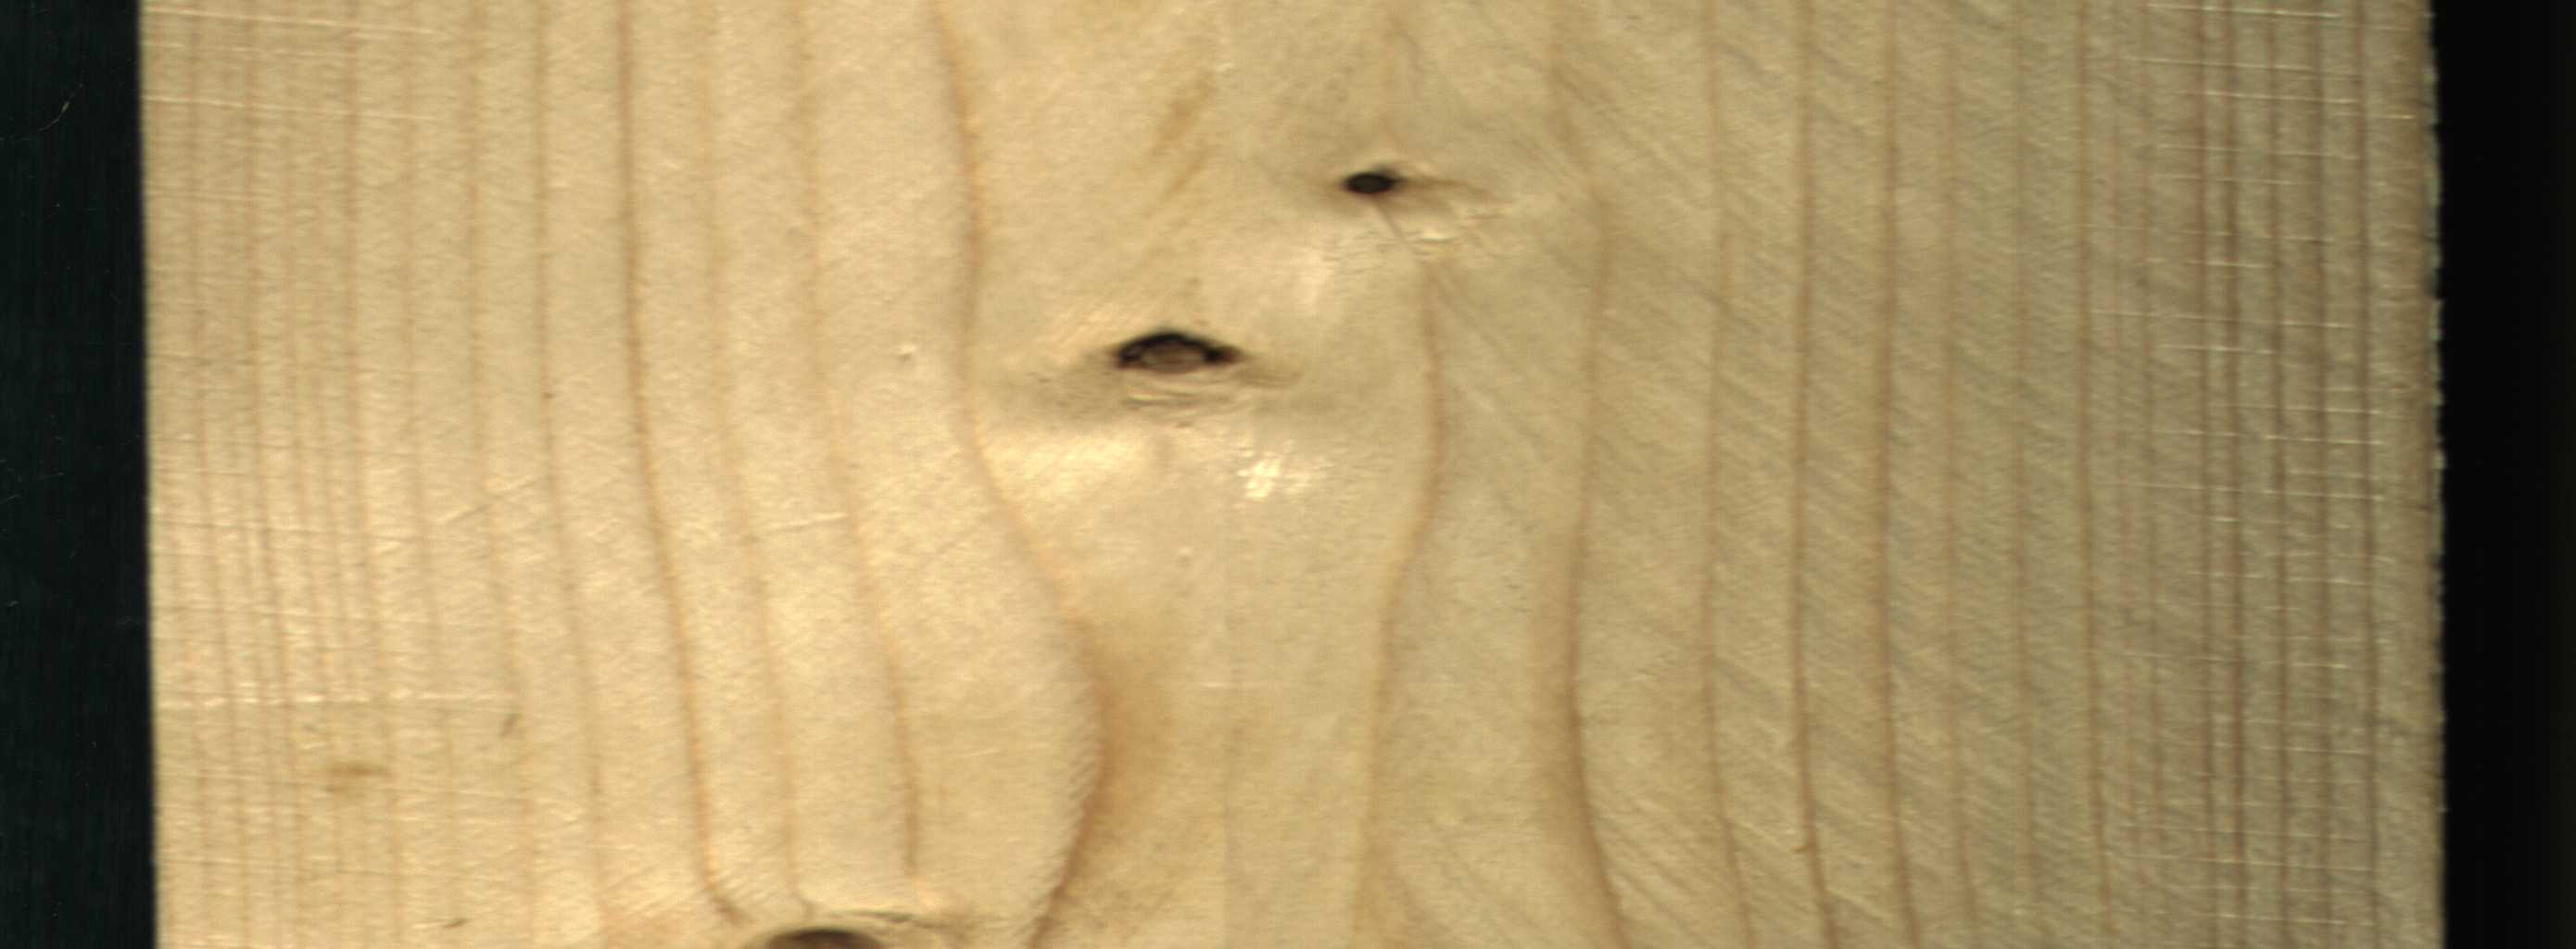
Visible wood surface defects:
Dead_Knot
Dead_Knot
Dead_Knot
Dead_Knot